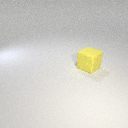
large yellow rubber cube